Interaction volume radius: 5 \u00c5
Interaction volume height: 15 \u00c5
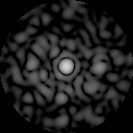
Disorder parameter: 0.8684